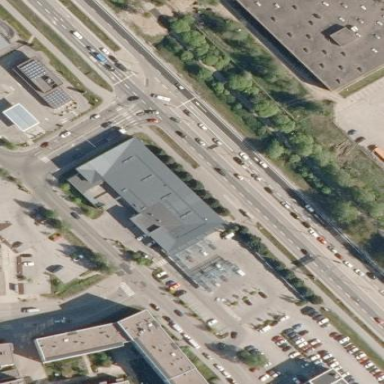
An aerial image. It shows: Flat-roofed retail building housing supermarket.